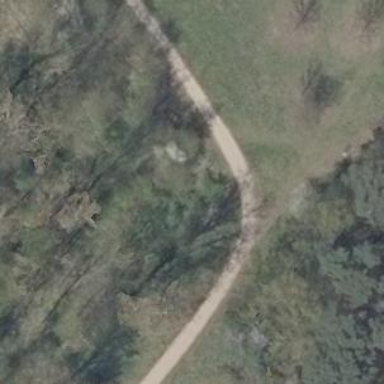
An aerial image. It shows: Gravel path.